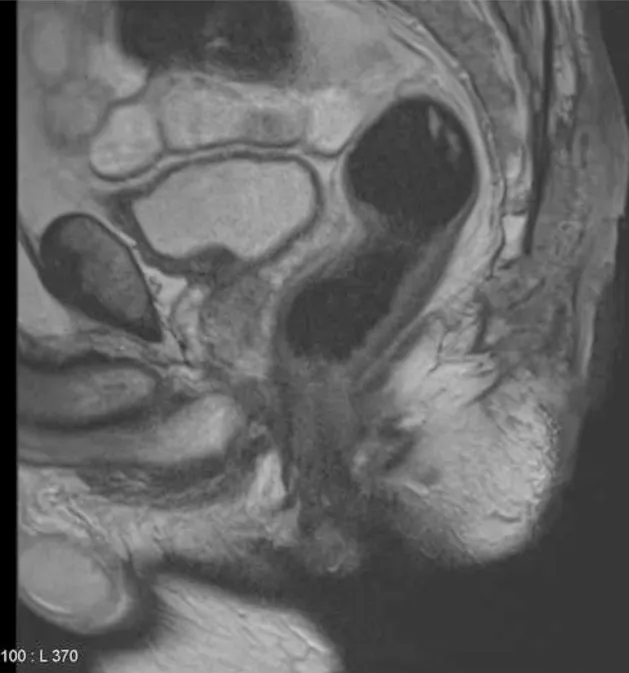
MRI imaging before neoadjuvant treatment (sagital view).
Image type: radiology (mri)